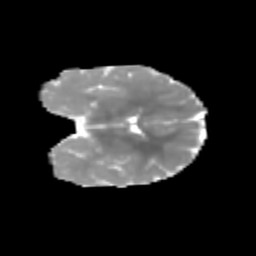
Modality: MD
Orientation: coronal
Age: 6
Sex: female
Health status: healthy